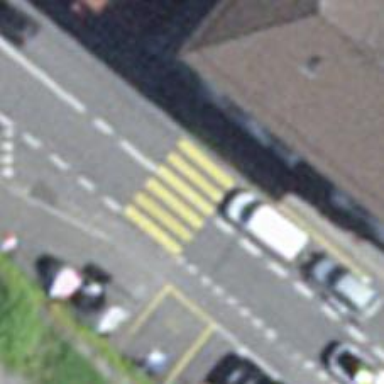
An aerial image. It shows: Zebra crossing on the road.